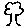
Label: tree